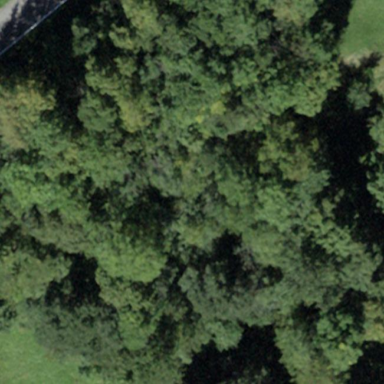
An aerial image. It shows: Forest area.